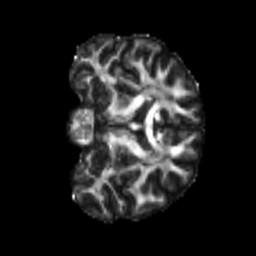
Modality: FA
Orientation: coronal
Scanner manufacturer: siemens
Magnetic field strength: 3 T
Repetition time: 4 s
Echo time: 0.0594 s